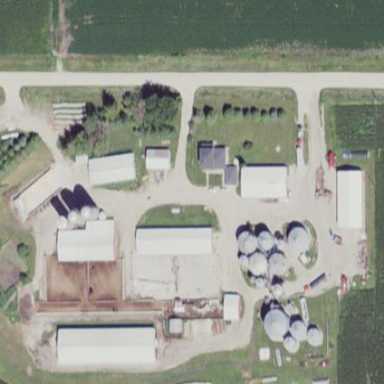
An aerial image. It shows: Farmyard area.